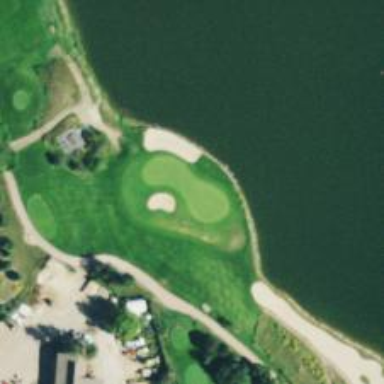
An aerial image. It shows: View of golf hole.